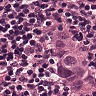
Metastatic tissue present: yes